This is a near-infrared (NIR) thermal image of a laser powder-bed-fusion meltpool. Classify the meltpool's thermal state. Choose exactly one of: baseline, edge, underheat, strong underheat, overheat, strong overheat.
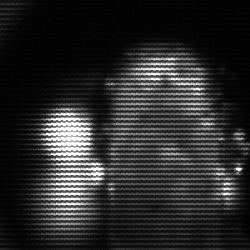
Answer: strong underheat